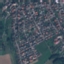
Land use / land cover class: Residential